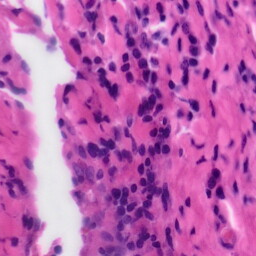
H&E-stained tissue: Tonsil